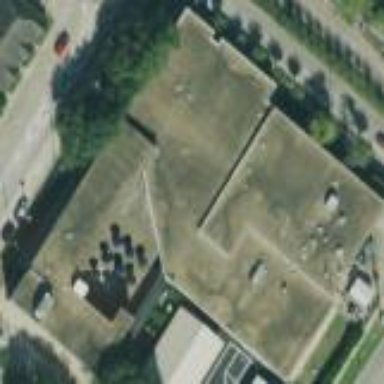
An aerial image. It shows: School building.